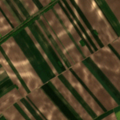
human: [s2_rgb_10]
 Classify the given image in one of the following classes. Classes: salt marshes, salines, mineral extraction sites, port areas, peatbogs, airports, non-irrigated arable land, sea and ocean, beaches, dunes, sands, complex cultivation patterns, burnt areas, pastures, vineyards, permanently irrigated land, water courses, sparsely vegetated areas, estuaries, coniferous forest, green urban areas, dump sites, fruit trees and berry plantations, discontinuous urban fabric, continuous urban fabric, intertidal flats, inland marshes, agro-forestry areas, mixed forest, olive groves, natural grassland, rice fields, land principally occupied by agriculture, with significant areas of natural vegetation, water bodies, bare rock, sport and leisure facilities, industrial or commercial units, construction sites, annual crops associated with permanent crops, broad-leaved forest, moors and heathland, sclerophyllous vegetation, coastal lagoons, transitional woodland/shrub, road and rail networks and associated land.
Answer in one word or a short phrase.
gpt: non-irrigated arable land